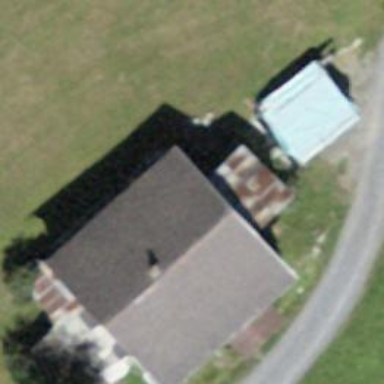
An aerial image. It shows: Building with tile roof.